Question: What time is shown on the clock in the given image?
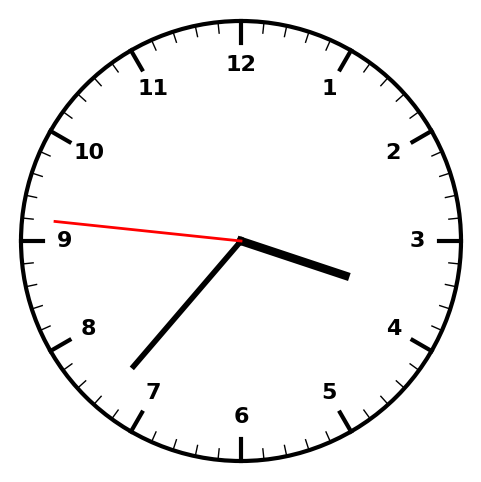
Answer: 03:36:46